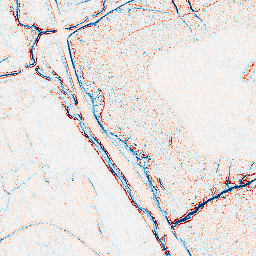
Category: edge_preserving
Decomposition family: anisotropic_diffusion
Decomposition parameters: iterations: 5
kappa: 30
gamma: 0.1
Upsampling method: quintic
Upsampling parameters: scale: 8
Upsampling scale: 8